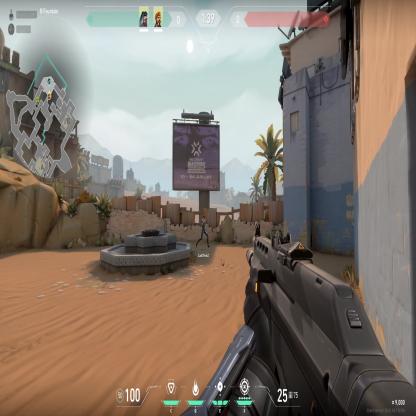
Label: teammate